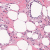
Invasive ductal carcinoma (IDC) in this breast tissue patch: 0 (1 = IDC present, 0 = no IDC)